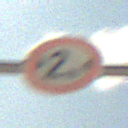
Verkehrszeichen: TatsaechlicheBreite2
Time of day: Midday
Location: Outdoor (Beach)
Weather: PartlyCloudy
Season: NotSpecified
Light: Natural